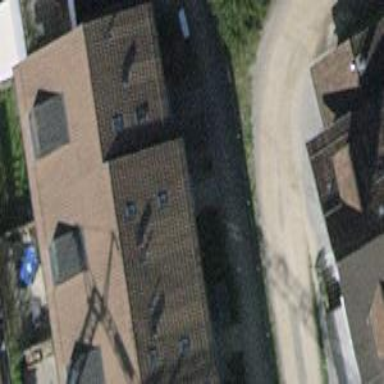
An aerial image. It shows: View of apartment building.